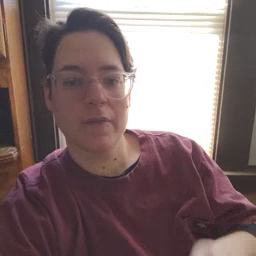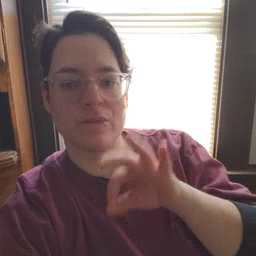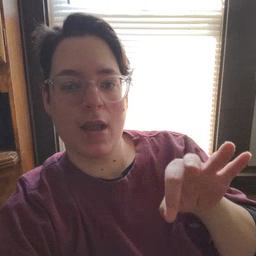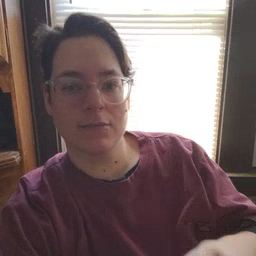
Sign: frenchfries